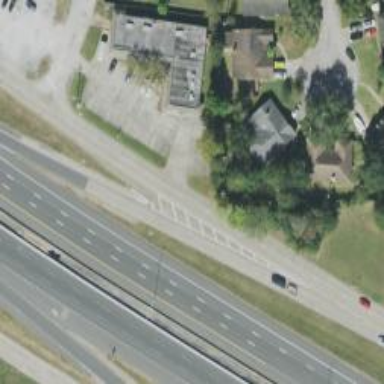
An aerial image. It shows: Secondary road with frontage road alongside.